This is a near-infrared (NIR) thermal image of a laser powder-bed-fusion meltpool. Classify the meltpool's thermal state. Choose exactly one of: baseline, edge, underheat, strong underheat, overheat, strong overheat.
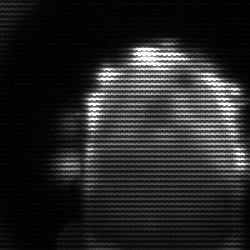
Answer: baseline